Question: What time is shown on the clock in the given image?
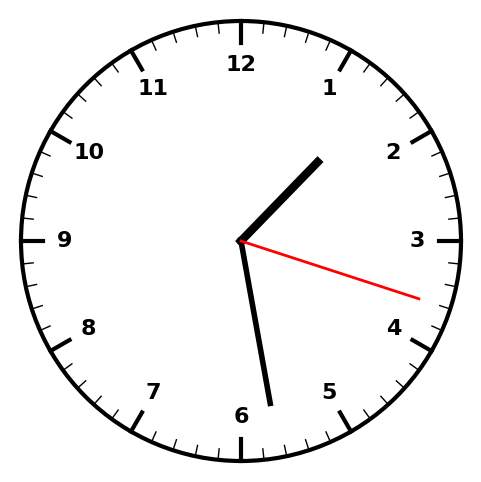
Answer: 01:28:18